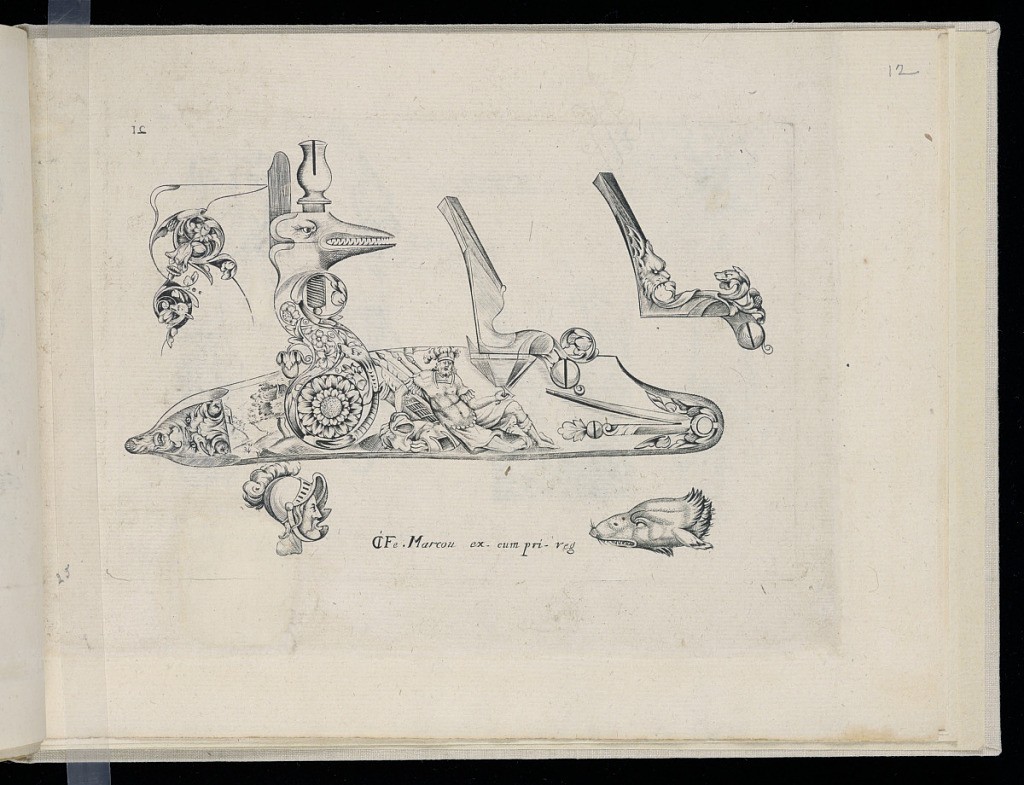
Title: Designs for Gun Parts and Ornament
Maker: François Marcou, French, 1595 – 1660
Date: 1657
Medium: Engraving on laid paper
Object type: Print
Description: Designs for gun parts (flintlock and ornament) decorated with grotesque ornament, flowers, mascarons (masks), head of a man wearing a helmet, scrolling leaves (rinceaux), foliate scrolls, fleurons, a seated man wearing armor with arms and armor behind him and a landscape on the sideplate of the flintlock. The plate is signed and numbered.